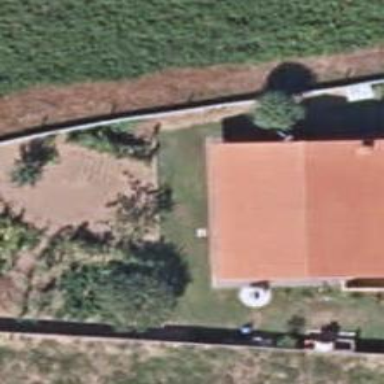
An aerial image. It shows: Simple and straightforward house.